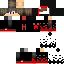
A male human skin with dark skin, wearing brown long hair dressed in a red hoodie and red pants, featuring a closed mouth.